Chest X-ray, AP view. Patient: 50 years old, sex M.
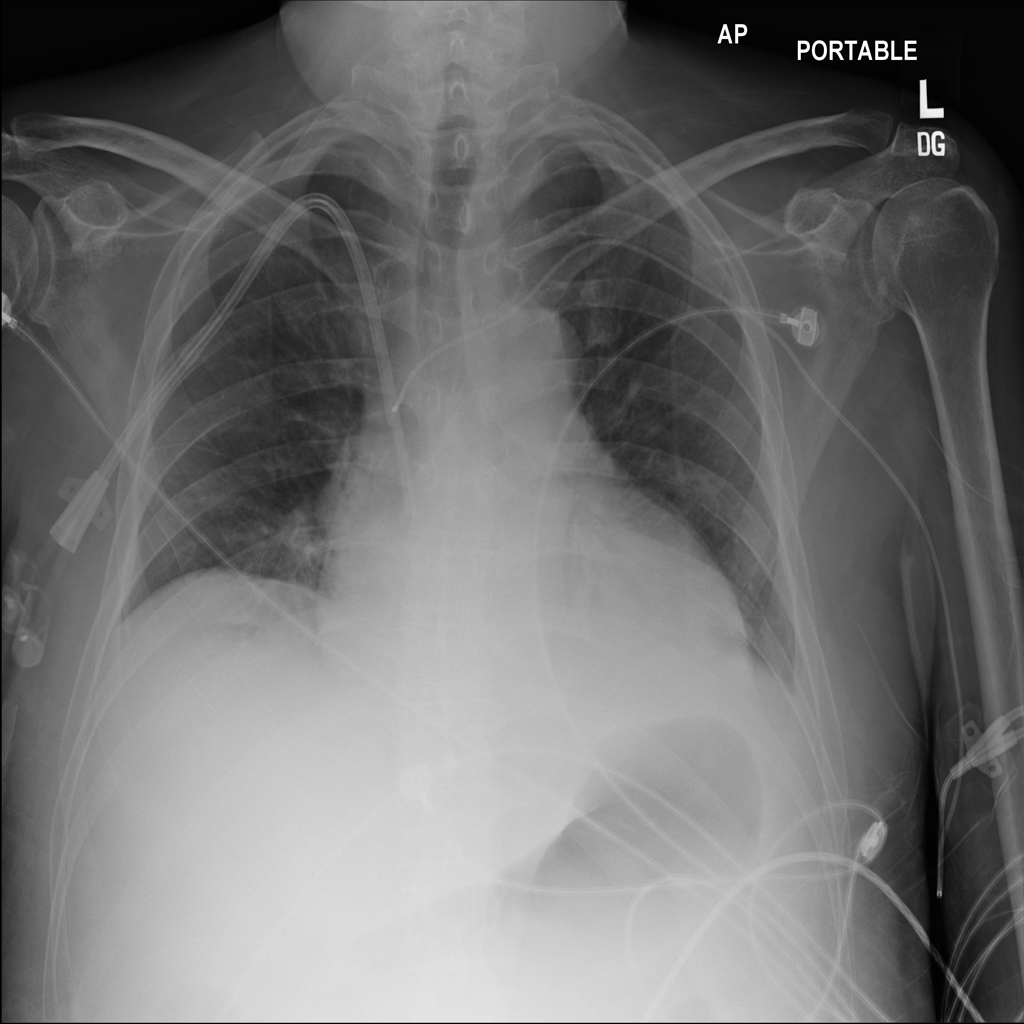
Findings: Cardiomegaly, Edema, Effusion, Infiltration